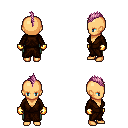
a pixel art fantasy rpg character, female body template, human, tanned skin, brown robe, teal pants, pink mohawk hairstyle, gold gloves, four views (front, back, left, right), 2x2 character sprite sheet, small pixel art, hard edges, no anti-aliasing